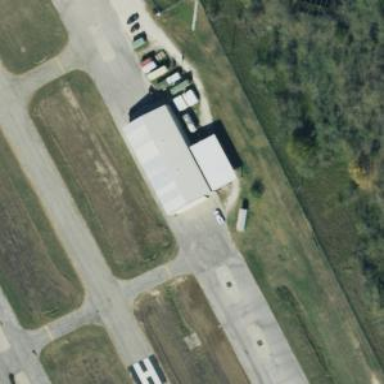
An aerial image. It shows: Hangar building at the airport.